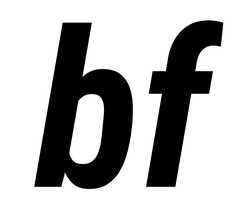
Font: Roboto-Italic_Condensed_Bold_Italic